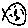
Label: fish